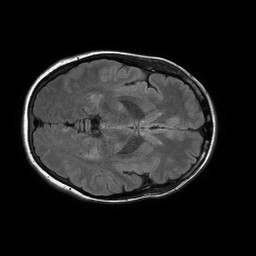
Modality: FLAIR
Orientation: axial
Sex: female
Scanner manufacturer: philips
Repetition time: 11 s
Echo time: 0.125 s